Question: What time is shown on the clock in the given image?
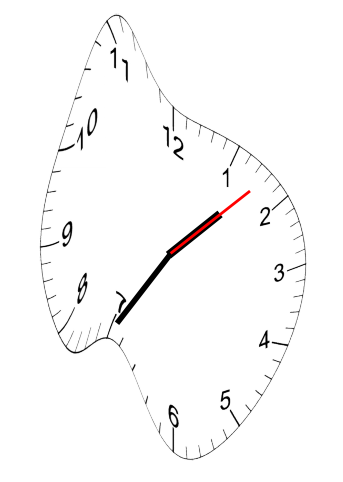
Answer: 01:35:08